Question: Im trying to do simple task app. I have tasks with due date and I want to display it like this:

I know how to display data in listbox, but I dont know how to group them by DueDate and display that DueDates like headers (as it is in the image below).
This is my XML file with tasks (tasks.xml):
'''
<?xml version="1.0" encoding="utf-8"?>
<Tasks>
<Task>
<Name>first task</Name>
<DueDate>05/03/2013 00:00:00</DueDate>
<Created>03/27/2013 01:24:08</Created>
</Task>
<Task>
<Name>second task</Name>
<DueDate>05/17/2013 00:00:00</DueDate>
<Created>03/27/2013 01:24:19</Created>
</Task>
<Task>
<Name>third task</Name>
<DueDate>05/17/2013 00:00:00</DueDate>
<Created>03/27/2013 01:24:38</Created>
</Task>
</Tasks>
'''
And this is my data model (MainViewModel.cs):
'''
public class MainViewModel : INotifyPropertyChanged
{
public ObservableCollection<Task> Tasks { get; private set; }
public MainViewModel()
{
this.Tasks = new ObservableCollection<Task>();
}
public bool IsDataLoaded
{
get;
private set;
}
public void LoadData()
{
try
{
Tasks.Clear();
var file = IsolatedStorageFile.GetUserStoreForApplication();
XElement xElem;
using (IsolatedStorageFileStream read = file.OpenFile("tasks.xml", FileMode.Open))
{
xElem = XElement.Load(read);
}
var tasks = from task in xElem.Elements("Task")
select task;
foreach (XElement xElemItem in tasks)
{
string dueDate = "";
DateTime convertedDate;
if (DateTime.TryParse(xElemItem.Element("DueDate").Value.ToString(), out convertedDate))
{
dueDate = convertedDate.ToShortDateString();
}
Tasks.Add(new Task
{
Name = xElemItem.Element("Name").Value.ToString(),
DueDate = dueDate,
Created = xElemItem.Element("Created").Value.ToString()
});
}
}
catch (Exception ex)
{
MessageBox.Show(ex.Message);
}
this.IsDataLoaded = true;
}
public event PropertyChangedEventHandler PropertyChanged;
private void NotifyPropertyChanged(String propertyName)
{
PropertyChangedEventHandler handler = PropertyChanged;
if (null != handler)
{
handler(this, new PropertyChangedEventArgs(propertyName));
}
}
}
'''
How can I do it?
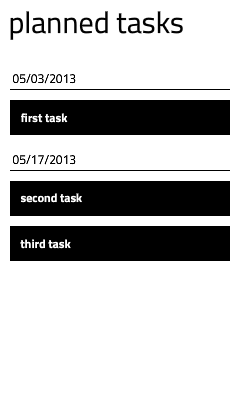
Answer: Personally I would use the LongListSelector Control in the <URL>.
Here is a great <URL> which is what you are looking for.